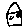
Label: house